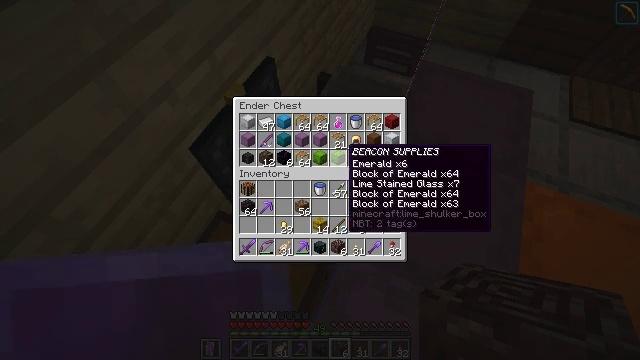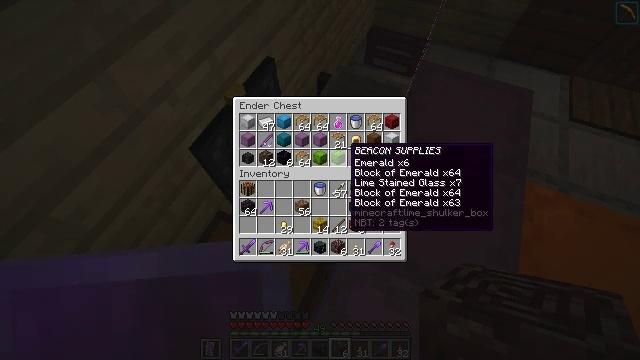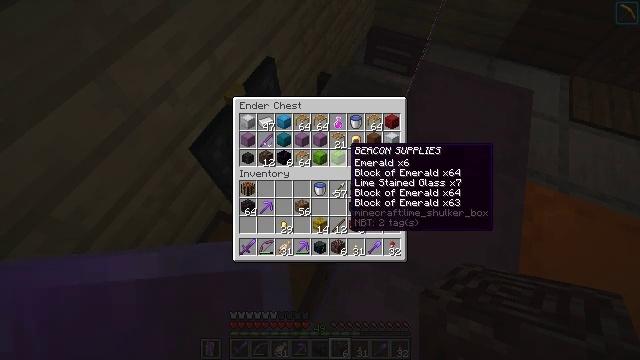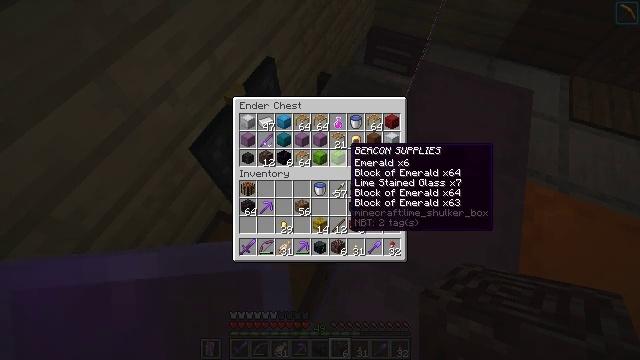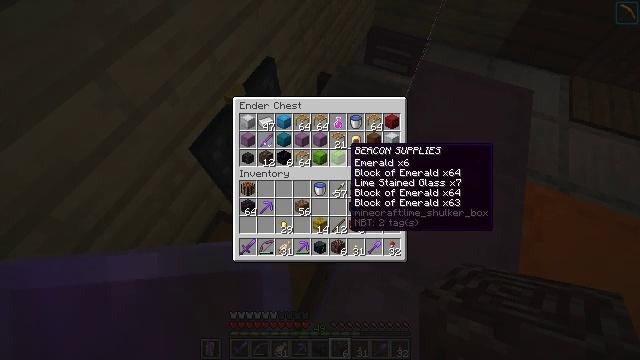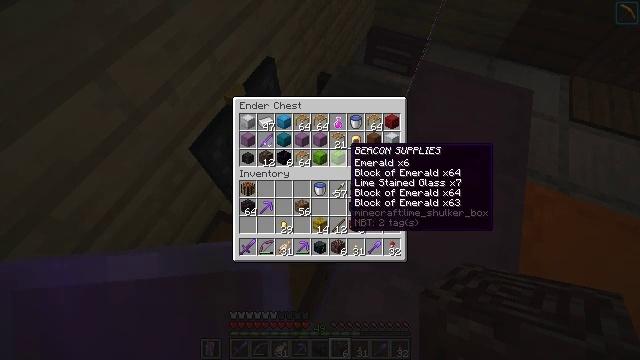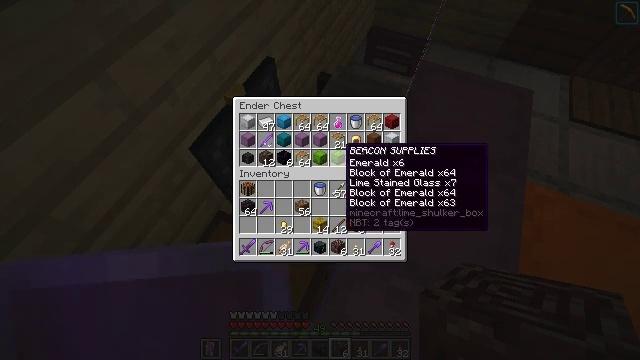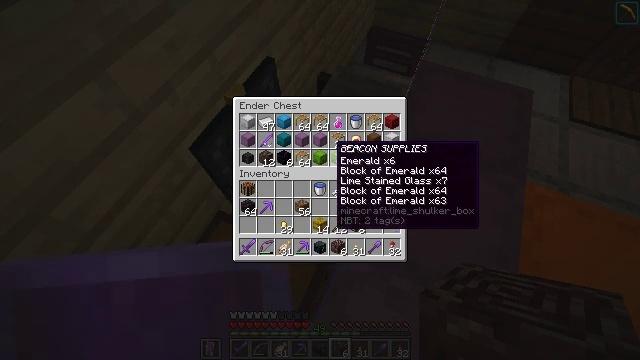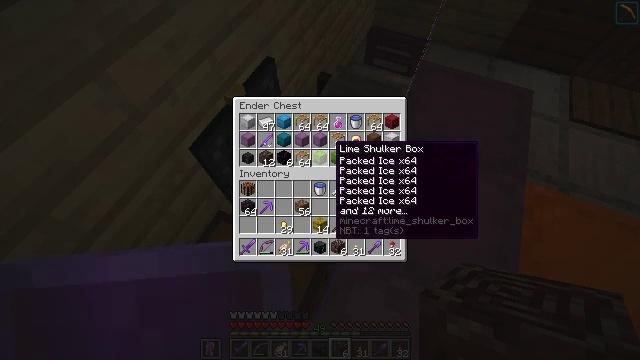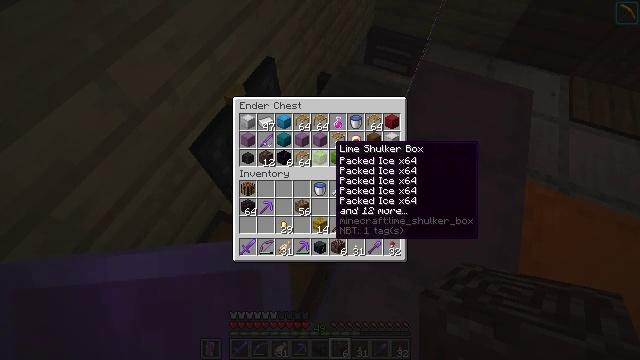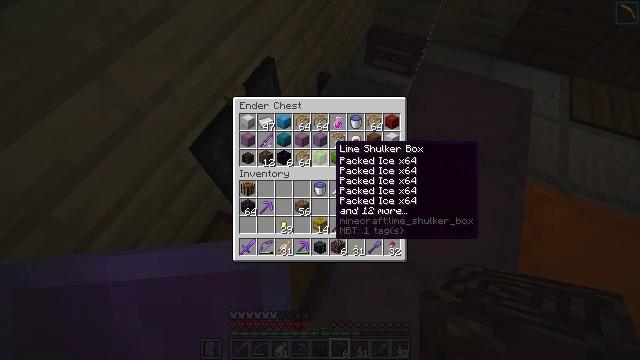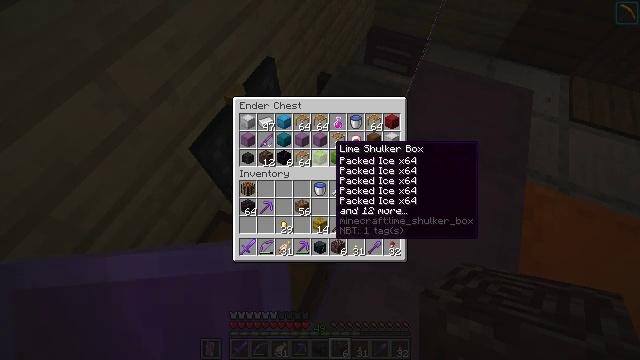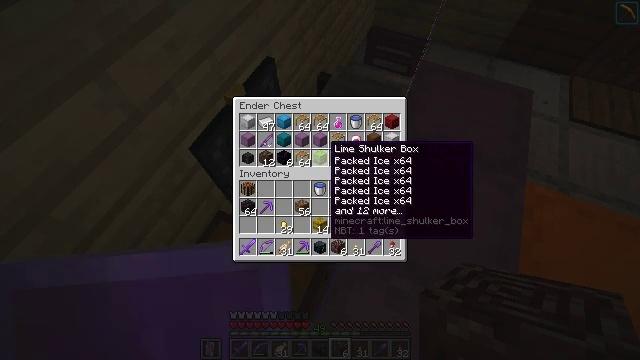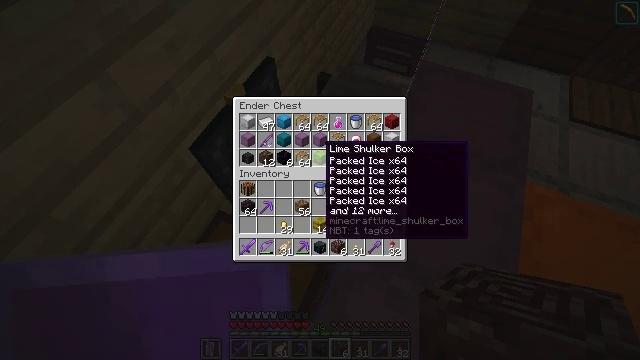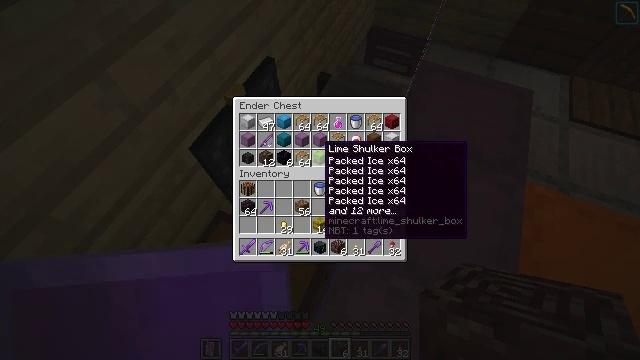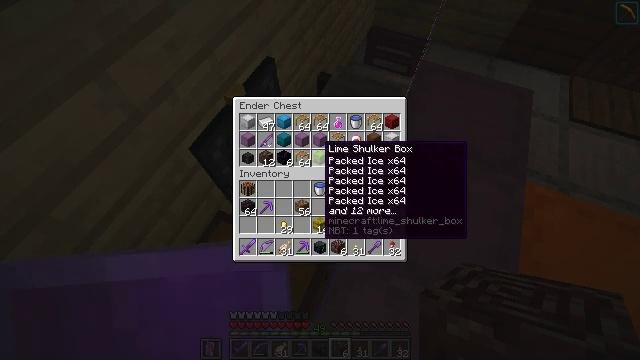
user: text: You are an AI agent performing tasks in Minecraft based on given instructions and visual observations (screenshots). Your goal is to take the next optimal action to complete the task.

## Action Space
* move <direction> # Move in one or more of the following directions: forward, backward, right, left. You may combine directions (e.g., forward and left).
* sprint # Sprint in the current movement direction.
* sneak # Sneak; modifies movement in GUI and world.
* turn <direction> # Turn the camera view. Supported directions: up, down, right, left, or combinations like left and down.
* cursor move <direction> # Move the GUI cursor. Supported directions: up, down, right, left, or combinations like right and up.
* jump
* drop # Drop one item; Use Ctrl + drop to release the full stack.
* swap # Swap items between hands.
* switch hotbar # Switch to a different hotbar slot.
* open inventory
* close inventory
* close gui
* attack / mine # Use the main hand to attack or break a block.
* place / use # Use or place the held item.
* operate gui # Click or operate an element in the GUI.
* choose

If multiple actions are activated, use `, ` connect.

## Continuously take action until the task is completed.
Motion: motion action
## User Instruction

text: craft item air
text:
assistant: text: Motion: no_op
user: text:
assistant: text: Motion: no_op
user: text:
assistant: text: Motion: no_op
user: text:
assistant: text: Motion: no_op
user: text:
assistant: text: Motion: no_op
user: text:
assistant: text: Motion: no_op
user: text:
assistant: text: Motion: cursor move left
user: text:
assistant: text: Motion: no_op
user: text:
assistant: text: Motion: no_op
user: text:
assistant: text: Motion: no_op
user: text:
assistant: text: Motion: no_op
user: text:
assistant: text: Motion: no_op
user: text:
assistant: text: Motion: no_op
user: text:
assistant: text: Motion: no_op
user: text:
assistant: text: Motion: no_op
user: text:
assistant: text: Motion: no_op
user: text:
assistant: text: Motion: no_op
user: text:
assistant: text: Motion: no_op
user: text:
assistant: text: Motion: no_op
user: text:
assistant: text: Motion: no_op
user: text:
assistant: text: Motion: no_op
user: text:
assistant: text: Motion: turn right
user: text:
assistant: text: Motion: turn right and up
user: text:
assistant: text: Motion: turn right and up
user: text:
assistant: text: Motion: turn right and up
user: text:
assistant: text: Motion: no_op
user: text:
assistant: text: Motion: no_op
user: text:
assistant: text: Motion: no_op
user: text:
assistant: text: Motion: no_op
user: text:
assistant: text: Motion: no_op